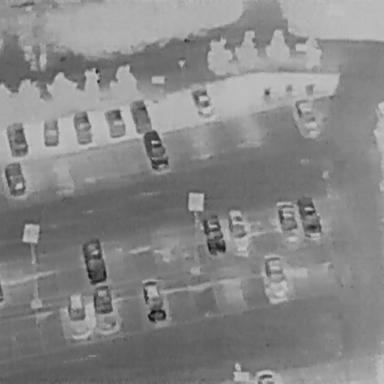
There are 18 Cars in the infrared image.